Question: I am trying to plot a function in a way similar to the one shown in the figure in the link:

The equation in which this plot is based on is: y= sin^2th x /(e^x +1)
I have previously plotted the equation above without the sine function, using the following code:
'''
# Generate some data.
x = np.logspace(-1, 3, 100)
y= x * 1/ (np.exp(x) + 1)
plt.loglog(x, y)
plt.autoscale(enable=True, axis='x', tight=True) # optionally set a tight x-axis
#adding labels to axis
plt.xlabel('y=E/T')
plt.ylabel('$f_s$')
plt.show()
'''
But how can I plot this function with a varying sin function. I have tried applying what was used in the following link but I don't understand the code: <URL>
I am new to python and the code has barely any description in it.
---
I have also tried to apply the method shown in <URL> but I keep on getting the same error message, "Invalid synthax pyplate E"
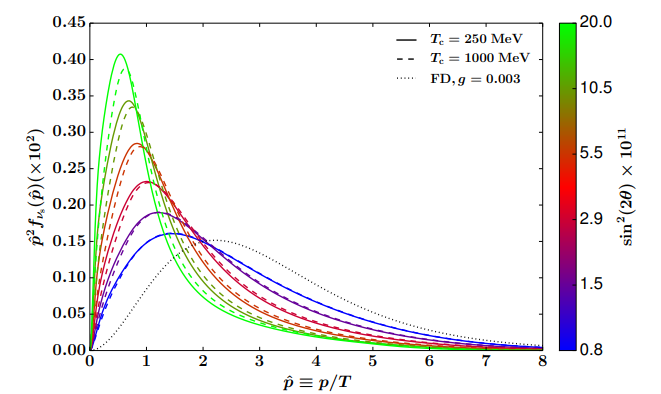
Answer: '''
theta = [...] # your values of theta you'd like to plot
x = np.linspace(-1, 3, 100) # Or np.logspace, as you want. You'll have to change the parameters though, if you want to display properly
y = x / (np.exp(x)+1)
for t in theta :
plt.plot(x, np.sin(2*t)*y, label = 'theta = %s' % t)
plt.legend()
plt.show()
'''
Result for 'theta = [1,2,3]' :
<URL>
If you want to display a colormap, you can do this (code taken from <URL> :
'''
import matplotlib
norm = matplotlib.colors.Normalize(vmin=np.min(theta), vmax=np.max(theta))
c_m = matplotlib.cm.cool
s_m = matplotlib.cm.ScalarMappable(cmap=c_m, norm=norm)
s_m.set_array([])
for t in theta :
plt.plot(x, np.sin(2*t)*y, color=s_m.to_rgba(t))
plt.colorbar(s_m)
plt.show()
'''
Result :
<URL>